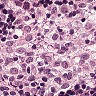
Metastatic tissue present: no